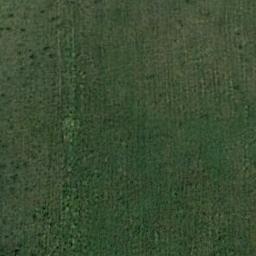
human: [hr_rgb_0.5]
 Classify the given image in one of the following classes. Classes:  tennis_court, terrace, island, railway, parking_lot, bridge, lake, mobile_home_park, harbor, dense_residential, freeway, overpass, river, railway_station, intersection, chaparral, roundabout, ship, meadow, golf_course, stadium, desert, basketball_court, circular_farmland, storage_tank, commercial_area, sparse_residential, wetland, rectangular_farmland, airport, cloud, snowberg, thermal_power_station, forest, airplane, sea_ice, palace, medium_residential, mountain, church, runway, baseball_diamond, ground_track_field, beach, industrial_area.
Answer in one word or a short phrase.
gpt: meadow